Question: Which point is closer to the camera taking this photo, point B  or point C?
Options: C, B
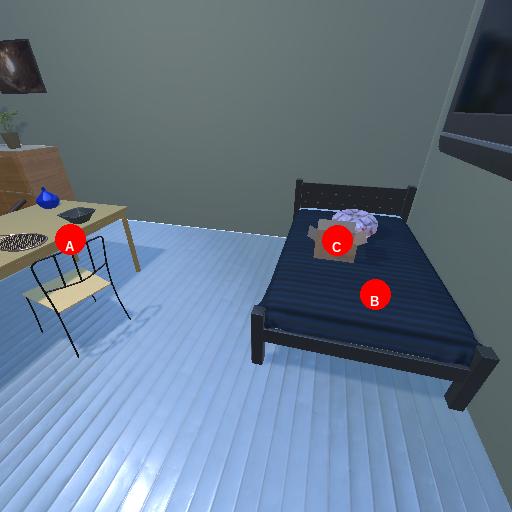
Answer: C